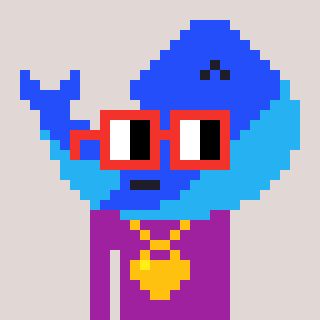
a pixel art character with square red glasses, a whale-shaped head and a magenta-colored body on a warm background